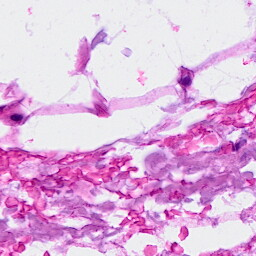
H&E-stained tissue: Breast